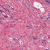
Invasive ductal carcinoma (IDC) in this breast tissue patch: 0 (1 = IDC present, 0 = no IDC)